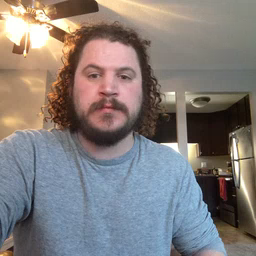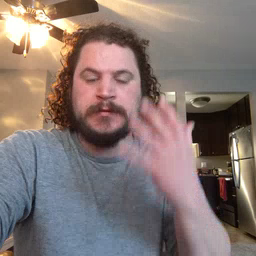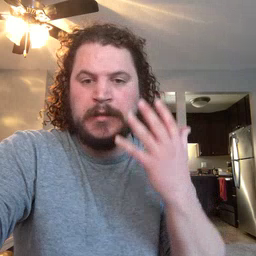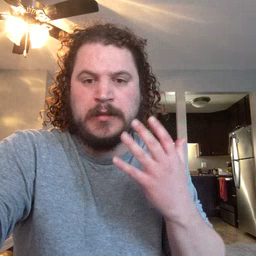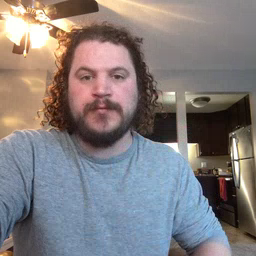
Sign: sad